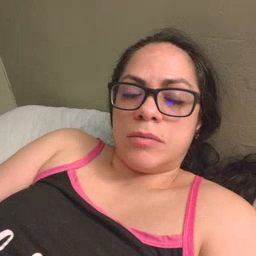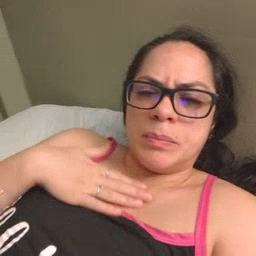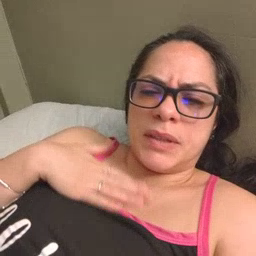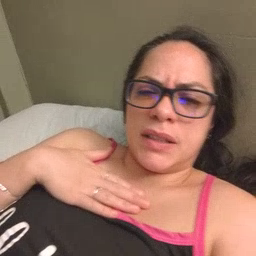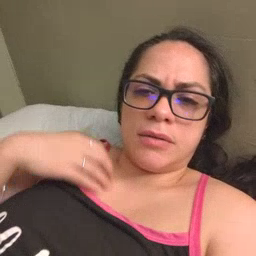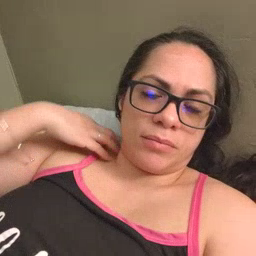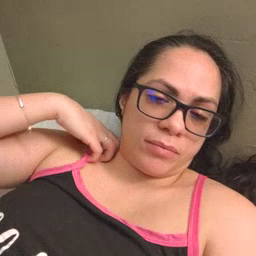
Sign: please